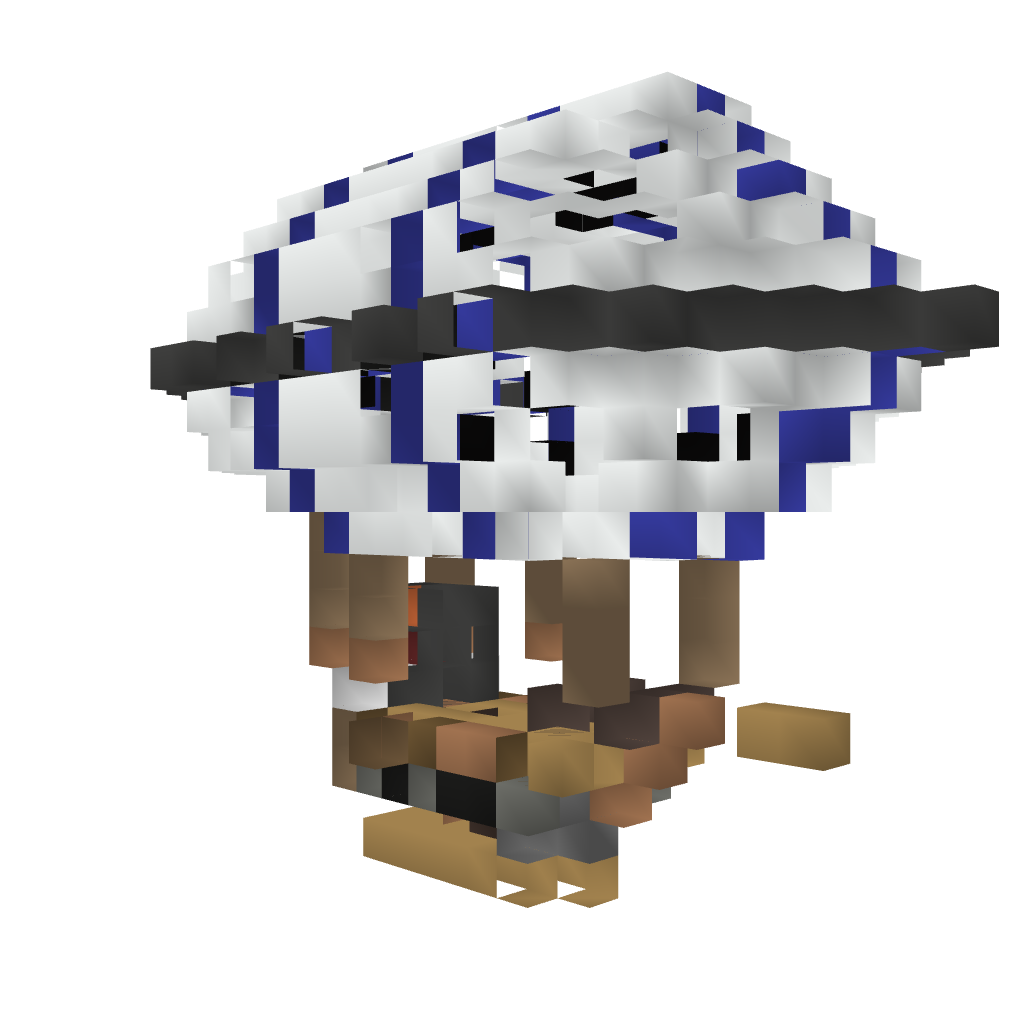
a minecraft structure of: Small airship